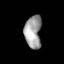
Tissue: skin
Cell type: Others
Senescence score: 0.7218
Nuclear area (px): 536
Mean DAPI intensity: 159.983